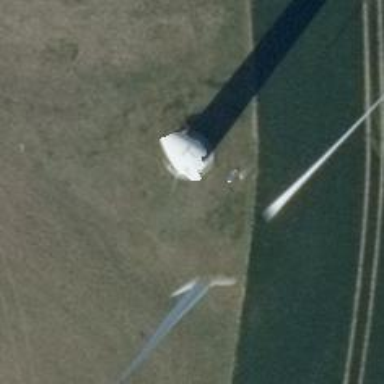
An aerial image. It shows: Wind turbine generator that utilizes wind as its source for generating electricity. It is of the horizontal axis type.